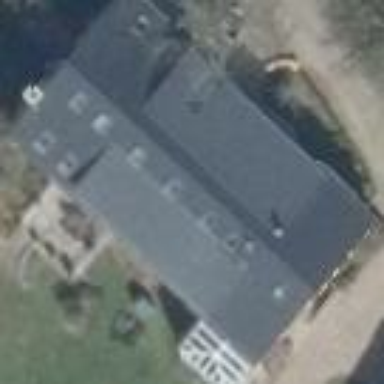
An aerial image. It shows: Simple and straightforward house.